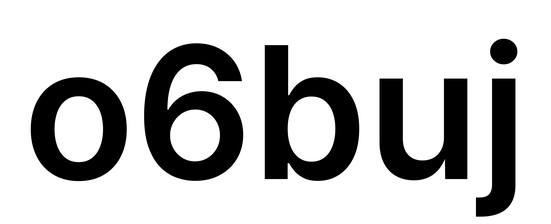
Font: Inter_SemiBold